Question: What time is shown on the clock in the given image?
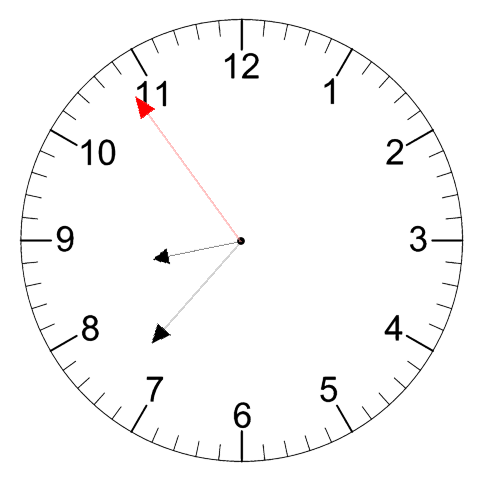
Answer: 08:36:54